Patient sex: M
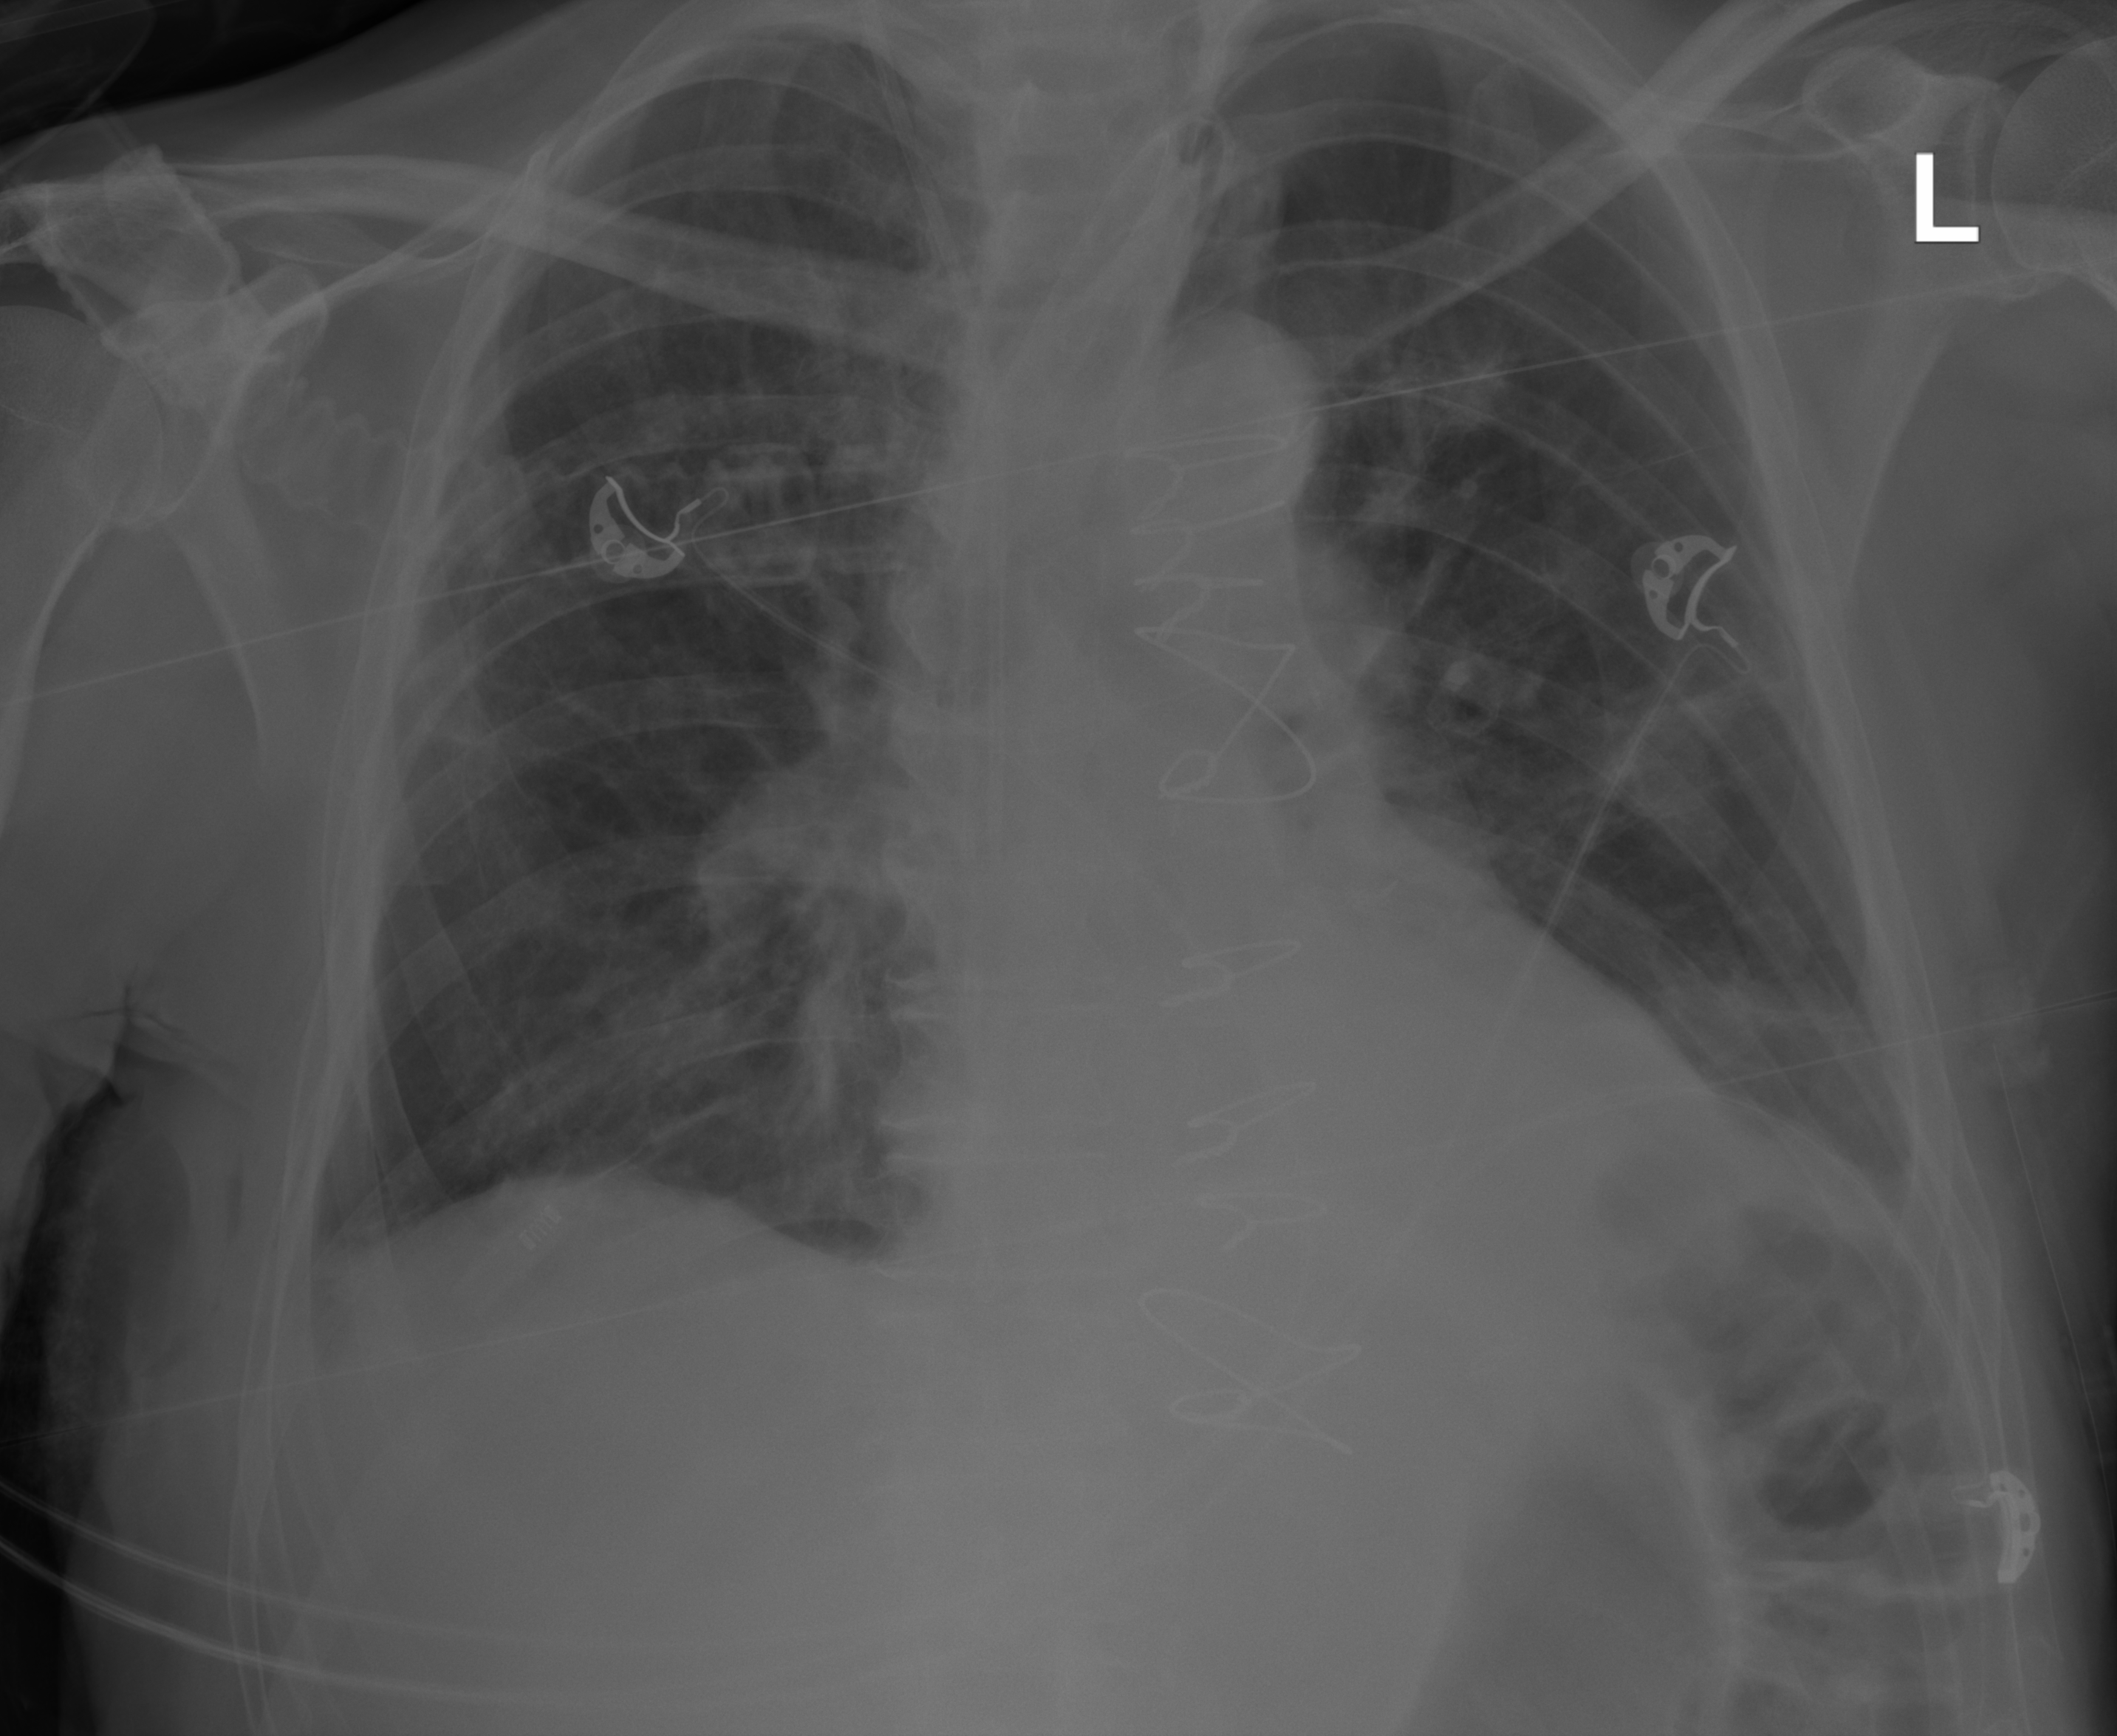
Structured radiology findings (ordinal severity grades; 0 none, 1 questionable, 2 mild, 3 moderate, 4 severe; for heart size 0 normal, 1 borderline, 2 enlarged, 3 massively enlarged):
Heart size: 2
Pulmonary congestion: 2
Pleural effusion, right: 2
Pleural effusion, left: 2
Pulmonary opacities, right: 0
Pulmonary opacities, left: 0
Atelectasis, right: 0
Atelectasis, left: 2